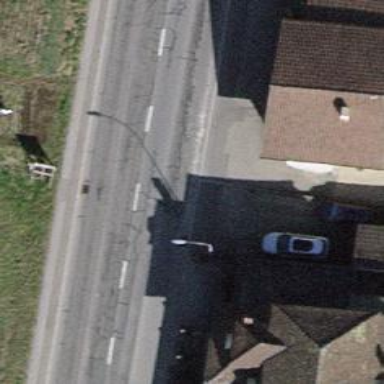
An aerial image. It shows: Secondary road with asphalt surface and sidewalks on both sides.